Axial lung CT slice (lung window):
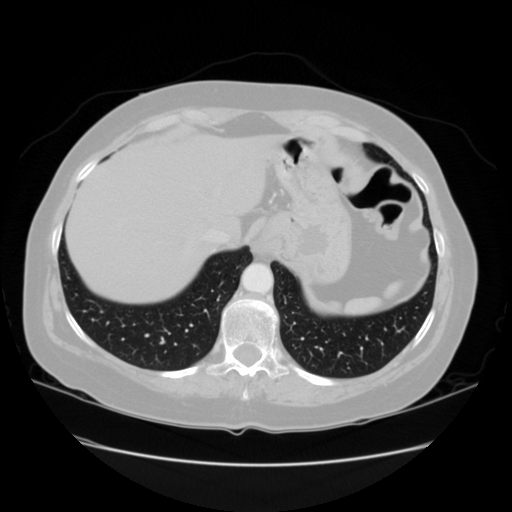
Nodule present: no